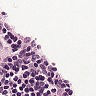
Metastatic tissue present: no